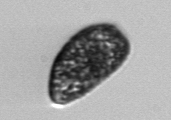
Label: Prorocentrum